Question: I want to subplot several images together. But using 'subimage' decreases the quality of the image and there is a lot of unnecessary white space. It's so small that I can't read it.
How can I get rid of the white space and plot the images as close as possible? Only one colorbar is really needed.
'''
addpath(genpath('/home/jg3223/Documents/EPA_AQSData/US/PM2.5/Plots_PM25_24hr/'))
[X1,map1]=imread('map_US_1997_AnnualAvg_PM25_24hr.jpg');
[X2,map2]=imread('map_US_1997_Spring_PM25_24hr.jpg');
[X3,map3]=imread('map_US_1997_Summer_PM25_24hr.jpg');
[X4,map4]=imread('map_US_1997_Fall_PM25_24hr.jpg');
[X5,map5]=imread('map_US_1998_Winter_PM25_24hr.jpg');
subplot(1,5,1), imshow(X1,map1)
subplot(1,5,2), imshow(X2,map2)
subplot(1,5,3), imshow(X1,map3)
subplot(1,5,4), imshow(X2,map4)
subplot(1,5,5), imshow(X1,map5)
'''

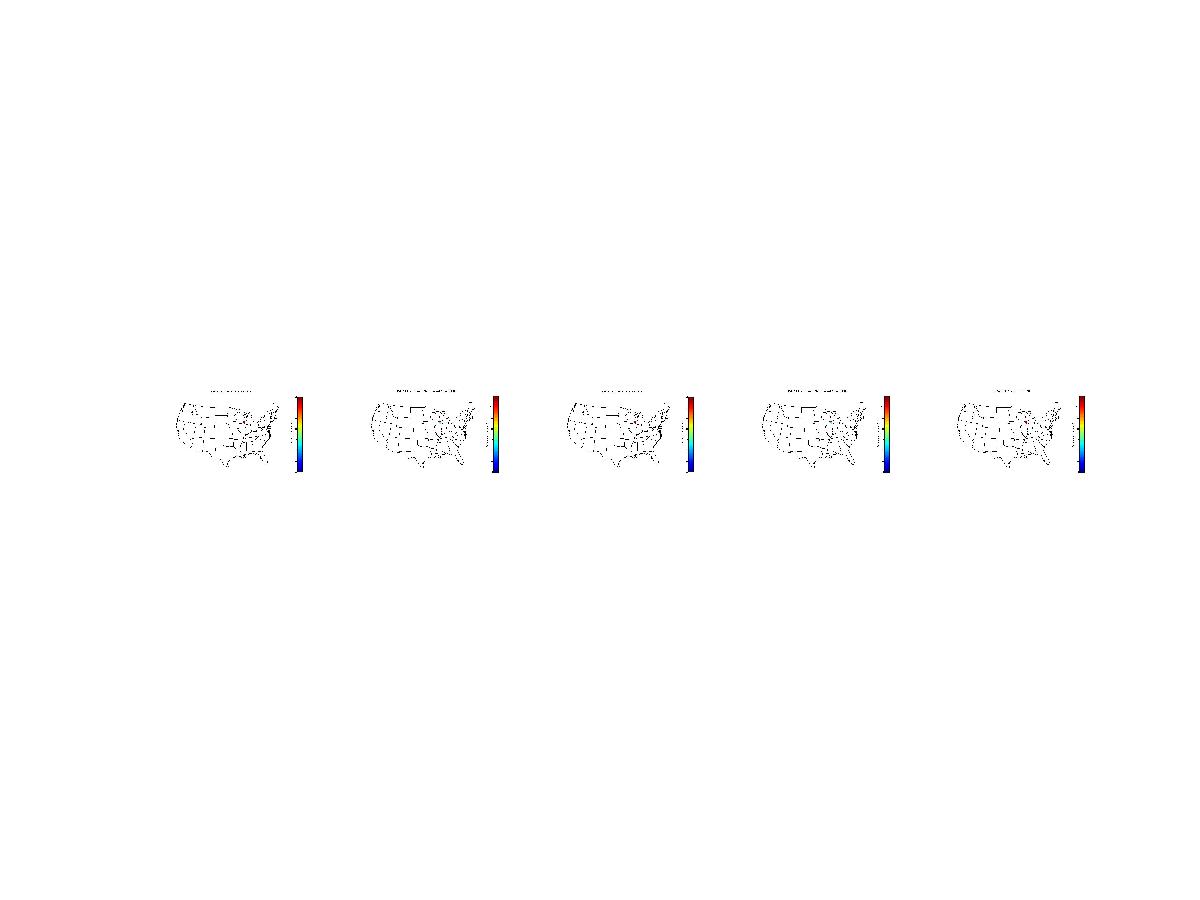
Answer: One way to reduce whitespace is to check your jpeg images to make sure that they don't have unnecessary borders. You could also remove the colorbar from all but one of them.
For a more automated approach, you can implement subplot a little differently.
'''
positionVector = [fromleft frombottom width height];
subplot('position',positionVector); imshow(X1,map1);
'''
based on <URL> documentation it appears that the units are in percentage of the total figure size.